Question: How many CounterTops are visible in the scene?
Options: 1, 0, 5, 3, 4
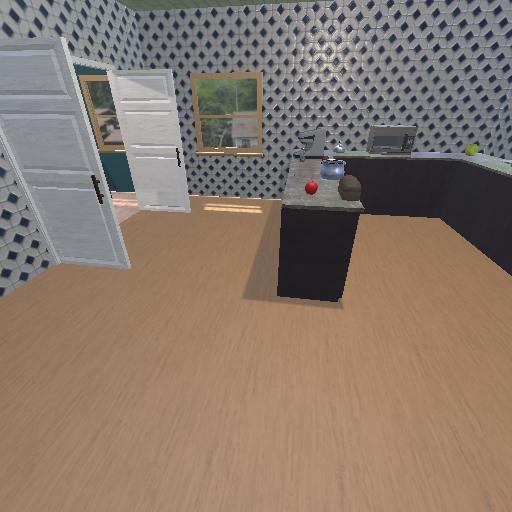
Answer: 1